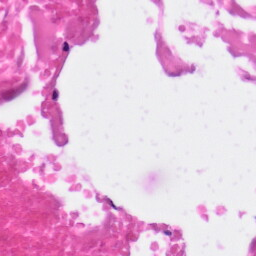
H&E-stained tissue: Skin